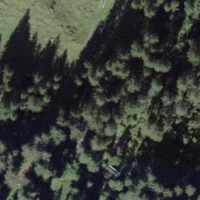
EUNIS habitat code: 43
Species observed at this site:
Astrantia major
Lysimachia nemorum
Petasites albus